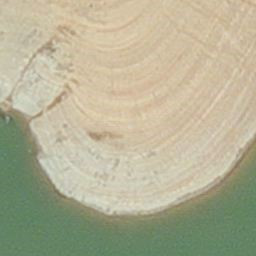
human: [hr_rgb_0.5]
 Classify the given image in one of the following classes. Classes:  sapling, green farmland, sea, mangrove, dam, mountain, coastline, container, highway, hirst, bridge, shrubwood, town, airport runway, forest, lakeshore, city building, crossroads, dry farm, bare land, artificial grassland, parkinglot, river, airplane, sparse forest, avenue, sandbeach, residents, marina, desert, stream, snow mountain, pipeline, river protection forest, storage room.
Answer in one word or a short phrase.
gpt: hirst